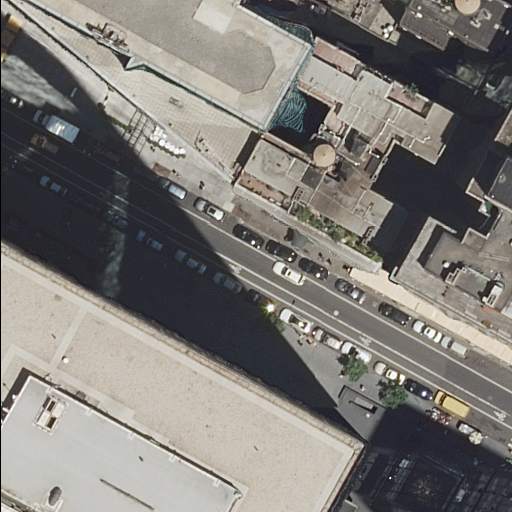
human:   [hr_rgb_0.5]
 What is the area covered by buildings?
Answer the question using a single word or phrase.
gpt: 6041m2

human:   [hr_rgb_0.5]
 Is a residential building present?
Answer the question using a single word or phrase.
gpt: yes

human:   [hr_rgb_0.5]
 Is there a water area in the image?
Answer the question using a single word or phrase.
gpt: yes

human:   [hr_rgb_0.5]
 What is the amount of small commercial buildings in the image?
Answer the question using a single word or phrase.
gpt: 0

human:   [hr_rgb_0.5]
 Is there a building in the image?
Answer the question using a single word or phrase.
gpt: yes

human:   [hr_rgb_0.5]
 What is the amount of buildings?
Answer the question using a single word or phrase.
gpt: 6

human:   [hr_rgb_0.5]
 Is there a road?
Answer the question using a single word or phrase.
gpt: yes

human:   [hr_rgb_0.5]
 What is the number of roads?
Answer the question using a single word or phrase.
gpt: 1

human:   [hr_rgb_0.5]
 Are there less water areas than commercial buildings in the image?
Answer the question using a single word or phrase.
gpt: no

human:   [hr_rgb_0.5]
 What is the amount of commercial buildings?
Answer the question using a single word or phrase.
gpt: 1

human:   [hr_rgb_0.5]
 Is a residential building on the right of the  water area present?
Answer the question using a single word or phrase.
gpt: yes

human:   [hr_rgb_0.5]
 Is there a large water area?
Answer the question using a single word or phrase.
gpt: no

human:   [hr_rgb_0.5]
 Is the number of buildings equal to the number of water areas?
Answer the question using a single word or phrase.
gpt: no

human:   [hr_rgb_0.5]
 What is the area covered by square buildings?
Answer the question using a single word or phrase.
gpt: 0m2

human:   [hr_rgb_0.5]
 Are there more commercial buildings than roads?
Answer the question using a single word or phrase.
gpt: no

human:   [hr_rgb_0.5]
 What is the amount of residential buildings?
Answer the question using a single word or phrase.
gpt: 5

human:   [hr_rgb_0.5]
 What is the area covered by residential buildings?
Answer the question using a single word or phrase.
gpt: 4194m2

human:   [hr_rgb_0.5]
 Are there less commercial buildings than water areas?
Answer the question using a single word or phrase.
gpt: no

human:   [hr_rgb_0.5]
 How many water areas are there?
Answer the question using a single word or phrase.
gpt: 1

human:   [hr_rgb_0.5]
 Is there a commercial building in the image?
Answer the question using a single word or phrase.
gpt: yes

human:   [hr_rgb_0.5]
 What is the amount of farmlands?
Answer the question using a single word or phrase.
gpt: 0

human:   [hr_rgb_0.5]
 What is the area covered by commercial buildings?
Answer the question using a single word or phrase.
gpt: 1847m2

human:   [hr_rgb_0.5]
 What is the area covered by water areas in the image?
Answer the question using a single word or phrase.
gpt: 237m2

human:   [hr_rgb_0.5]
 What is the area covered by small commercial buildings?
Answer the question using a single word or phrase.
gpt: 0m2

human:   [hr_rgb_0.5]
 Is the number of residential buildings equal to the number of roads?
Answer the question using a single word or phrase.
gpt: no

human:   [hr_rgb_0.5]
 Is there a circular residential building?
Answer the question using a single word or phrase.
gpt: no

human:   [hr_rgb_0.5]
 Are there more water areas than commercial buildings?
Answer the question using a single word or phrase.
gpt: no

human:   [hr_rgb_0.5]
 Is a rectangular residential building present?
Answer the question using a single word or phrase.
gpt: yes

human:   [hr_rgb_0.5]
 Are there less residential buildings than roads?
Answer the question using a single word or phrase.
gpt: no

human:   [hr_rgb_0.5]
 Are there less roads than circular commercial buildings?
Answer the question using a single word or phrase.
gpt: no

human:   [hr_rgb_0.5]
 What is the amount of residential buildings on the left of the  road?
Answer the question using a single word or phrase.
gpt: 0

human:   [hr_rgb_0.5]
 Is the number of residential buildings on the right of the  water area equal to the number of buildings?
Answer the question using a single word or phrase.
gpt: no

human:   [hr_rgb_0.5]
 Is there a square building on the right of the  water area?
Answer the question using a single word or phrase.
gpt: no

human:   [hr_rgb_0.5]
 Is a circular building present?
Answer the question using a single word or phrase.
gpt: no

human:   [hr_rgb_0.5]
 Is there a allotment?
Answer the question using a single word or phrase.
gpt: no

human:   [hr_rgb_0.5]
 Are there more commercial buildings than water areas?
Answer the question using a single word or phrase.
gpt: no

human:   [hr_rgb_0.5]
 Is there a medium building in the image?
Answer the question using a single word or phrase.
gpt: no

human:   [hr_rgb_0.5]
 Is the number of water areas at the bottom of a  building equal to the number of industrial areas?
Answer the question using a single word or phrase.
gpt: no

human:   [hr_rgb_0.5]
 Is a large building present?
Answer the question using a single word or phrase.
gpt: yes

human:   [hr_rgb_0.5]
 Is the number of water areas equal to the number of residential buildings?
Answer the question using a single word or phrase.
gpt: no

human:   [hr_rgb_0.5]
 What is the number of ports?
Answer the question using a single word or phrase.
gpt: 0

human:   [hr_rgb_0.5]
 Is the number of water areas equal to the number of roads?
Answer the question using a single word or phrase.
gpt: yes

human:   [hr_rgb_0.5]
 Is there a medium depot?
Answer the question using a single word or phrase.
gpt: no

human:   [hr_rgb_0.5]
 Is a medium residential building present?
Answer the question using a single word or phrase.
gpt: no

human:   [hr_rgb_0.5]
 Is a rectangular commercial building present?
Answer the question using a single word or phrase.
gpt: yes

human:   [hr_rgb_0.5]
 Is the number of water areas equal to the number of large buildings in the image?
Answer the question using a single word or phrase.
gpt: no

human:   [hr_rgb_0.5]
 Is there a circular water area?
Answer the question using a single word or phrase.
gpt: no

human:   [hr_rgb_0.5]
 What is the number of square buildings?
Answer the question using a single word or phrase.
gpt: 0

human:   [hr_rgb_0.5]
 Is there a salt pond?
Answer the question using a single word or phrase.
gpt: no

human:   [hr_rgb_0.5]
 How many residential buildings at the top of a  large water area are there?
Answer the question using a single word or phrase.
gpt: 0

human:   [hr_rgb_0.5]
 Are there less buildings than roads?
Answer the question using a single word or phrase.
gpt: no

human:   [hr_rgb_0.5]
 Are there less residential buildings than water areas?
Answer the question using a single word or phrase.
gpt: no

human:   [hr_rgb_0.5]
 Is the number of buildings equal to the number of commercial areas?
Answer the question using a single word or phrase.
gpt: no

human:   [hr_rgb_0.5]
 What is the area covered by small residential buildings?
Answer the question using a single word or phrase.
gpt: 90m2

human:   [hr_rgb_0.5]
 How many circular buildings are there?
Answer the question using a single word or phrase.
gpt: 0

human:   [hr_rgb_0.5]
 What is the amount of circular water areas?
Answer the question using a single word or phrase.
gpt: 0

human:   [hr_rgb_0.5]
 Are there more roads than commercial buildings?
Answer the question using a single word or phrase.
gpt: no

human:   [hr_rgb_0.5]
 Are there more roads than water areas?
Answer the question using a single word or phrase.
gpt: no

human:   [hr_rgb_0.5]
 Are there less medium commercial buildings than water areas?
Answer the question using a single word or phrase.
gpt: yes

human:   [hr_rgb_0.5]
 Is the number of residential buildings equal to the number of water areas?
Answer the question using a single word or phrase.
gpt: no

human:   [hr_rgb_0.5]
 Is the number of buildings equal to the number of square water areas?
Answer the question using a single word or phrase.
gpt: no

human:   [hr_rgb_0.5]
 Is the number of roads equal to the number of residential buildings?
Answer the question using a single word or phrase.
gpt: no

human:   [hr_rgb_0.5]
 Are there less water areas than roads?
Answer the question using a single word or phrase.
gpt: no

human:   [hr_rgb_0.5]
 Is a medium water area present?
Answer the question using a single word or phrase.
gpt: yes